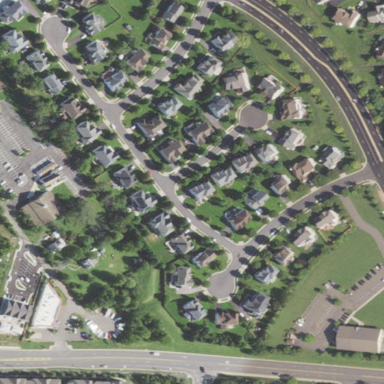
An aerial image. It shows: Residential neighbourhood with grassy landcover.